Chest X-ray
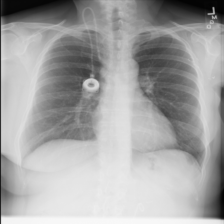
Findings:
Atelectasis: negative
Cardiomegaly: negative
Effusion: negative
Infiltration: negative
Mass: negative
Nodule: negative
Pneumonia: negative
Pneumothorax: negative
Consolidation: negative
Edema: negative
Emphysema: negative
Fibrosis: negative
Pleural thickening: negative
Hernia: negative